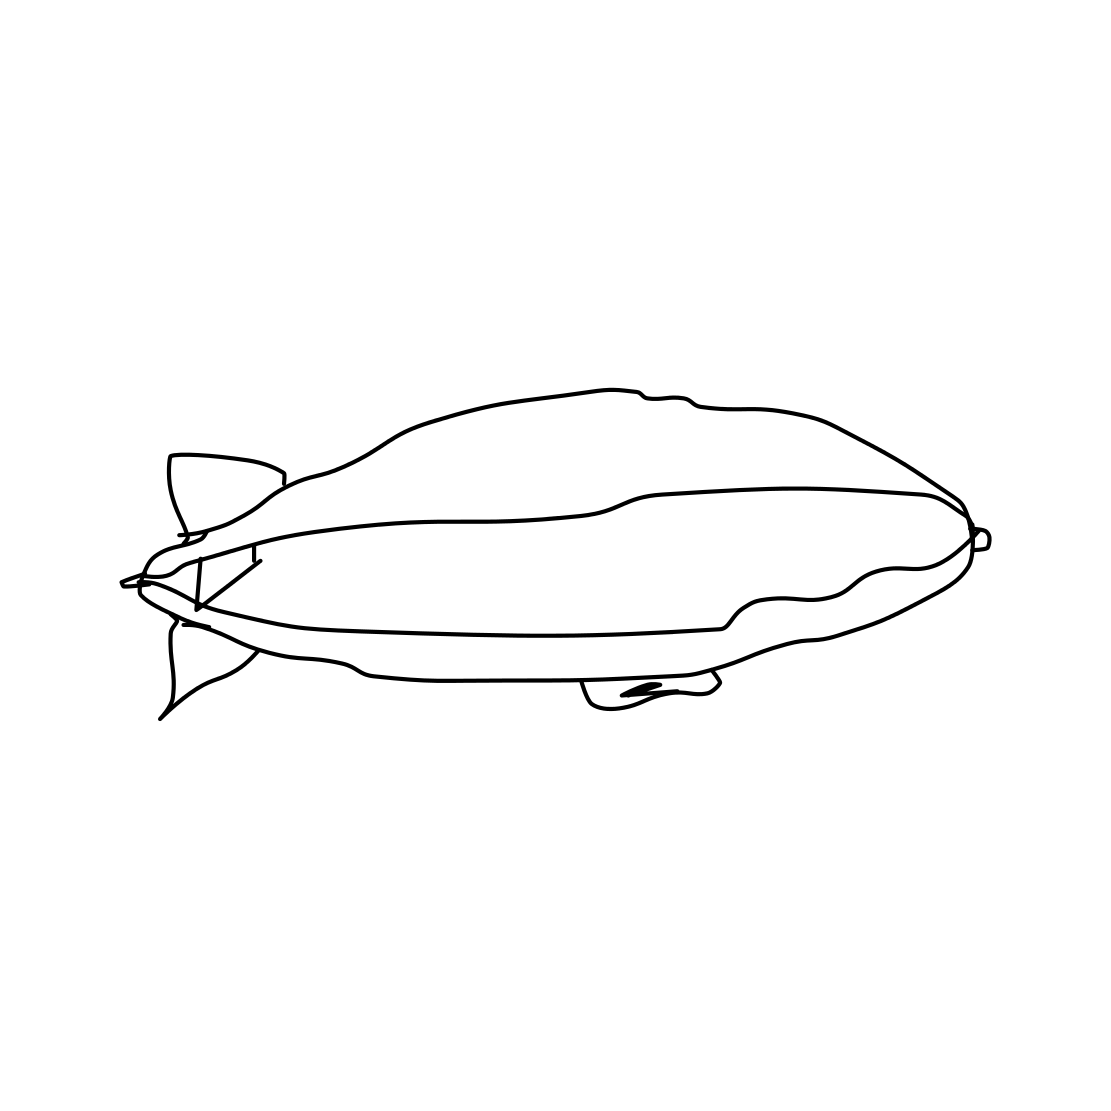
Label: blimp